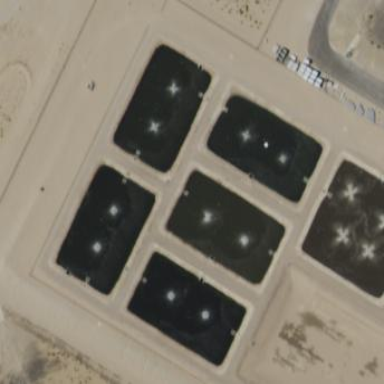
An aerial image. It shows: Body of wastewater.